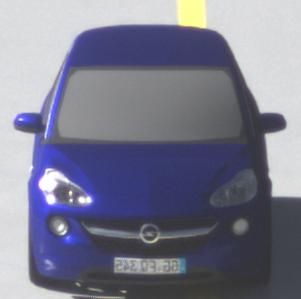
Make: Opel
Model: ADAM 1.2
Detailed model: ADAM
Model produced from: 2013/01
Model produced until: 2014/11
Doors: 3
Color: blue
Road condition: wet road
Daytime: morning or afternoon
Contrast: high contrast